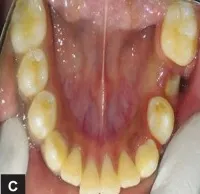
Postoperative photograph.
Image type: radiology (ct)